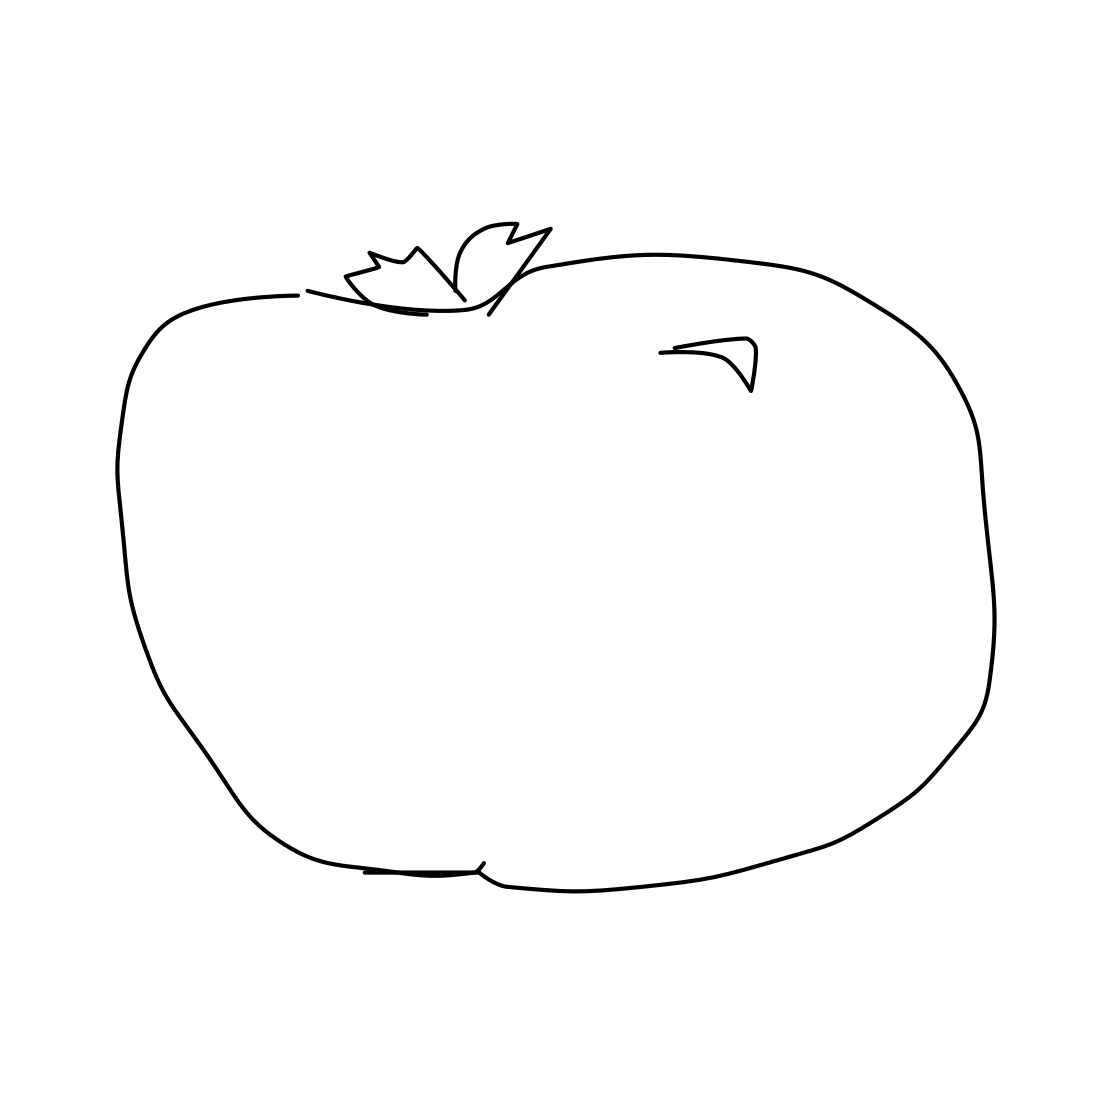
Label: tomato